Question: I have a page in my WP7 app consisting of a 'TextBox' beside a 'ListPicker'. In their default modes, they don't line up properly; the 'ListPicker' has a different padding to the 'TextBox', and its height is also different.

'''
<Grid x:Name="ContentPanel" Grid.Row="1" Margin="12,0,12,0">
<StackPanel Orientation="Horizontal">
<TextBox HorizontalAlignment="Left" TextWrapping="Wrap" Text="TextBox" VerticalAlignment="Top"/>
<toolkit:ListPicker Width="170" ItemsSource="{Binding l}" Style="{StaticResource ListPickerStyle1}" VerticalAlignment="Top"/>
</StackPanel>
</Grid>
'''
Manually tweaking the 'ListPicker''s template to fit in correctly here is tricky and error prone. For example, when its height is adjusted, the caption (i.e. the text of the selected item) is no longer in the centre of the component.
My app is currently failing MS app review because the components are not all the same height.
Is there an easy way for me to set the 'toolkit:ListPicker' to have the same appearance as a 'TextBox'?
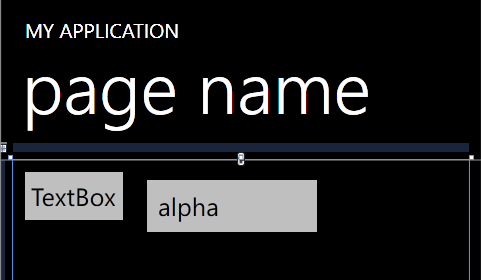
Answer: The simplest solution will be to take a copy of the the default style and tweak that using Blend to be exactly how you want it to look. This take a little trial and error to sort out.
You can then use the implicit styling rules to apply it to all 'ListPickers' without having to explicitly set the style on each instance:
'''
<Style x:Key="MyListPickerStyle
TargetType="toolkit:ListPicker>
.... your tweaks here
</Style>
<Style TargetType="toolkit:ListPicker"
BasedOn="{StaticResource MyListPickerStyle}" />
'''
It may be easier to tweak the 'TextBox' Style of course :)